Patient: sex M, age 42
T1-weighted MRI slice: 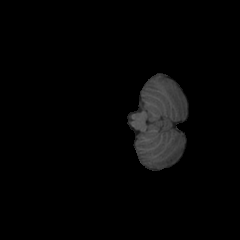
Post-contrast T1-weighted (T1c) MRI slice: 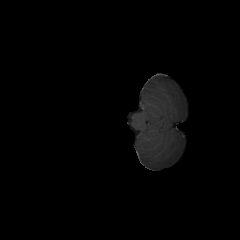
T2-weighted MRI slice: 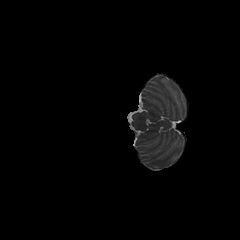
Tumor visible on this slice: no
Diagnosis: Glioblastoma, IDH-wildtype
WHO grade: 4